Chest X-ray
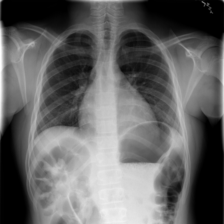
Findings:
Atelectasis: negative
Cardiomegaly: positive
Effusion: positive
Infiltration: negative
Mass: negative
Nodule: negative
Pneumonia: negative
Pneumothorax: negative
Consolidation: negative
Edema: negative
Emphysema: negative
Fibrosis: negative
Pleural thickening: negative
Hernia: negative